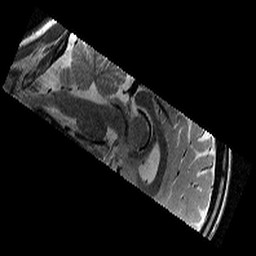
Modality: T2w
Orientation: sagittal
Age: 12
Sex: male
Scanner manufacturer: siemens
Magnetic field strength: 3 T
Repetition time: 8.46 s
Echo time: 0.067 s